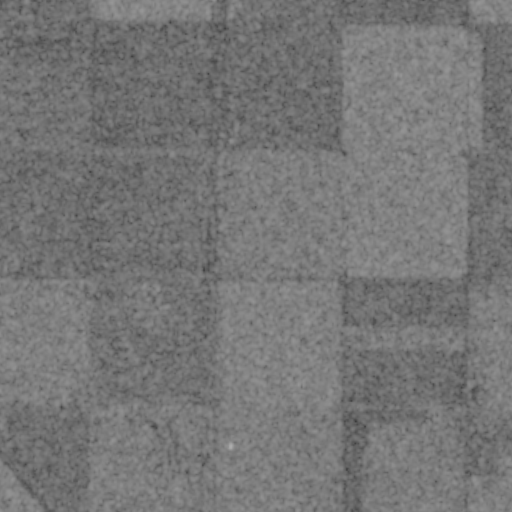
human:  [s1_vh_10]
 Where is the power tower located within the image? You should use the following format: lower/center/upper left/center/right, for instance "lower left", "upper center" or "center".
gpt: The power tower is located in the right of the image.
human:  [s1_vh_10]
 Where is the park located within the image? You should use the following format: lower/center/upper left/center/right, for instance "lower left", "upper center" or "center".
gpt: There is no park in the image.

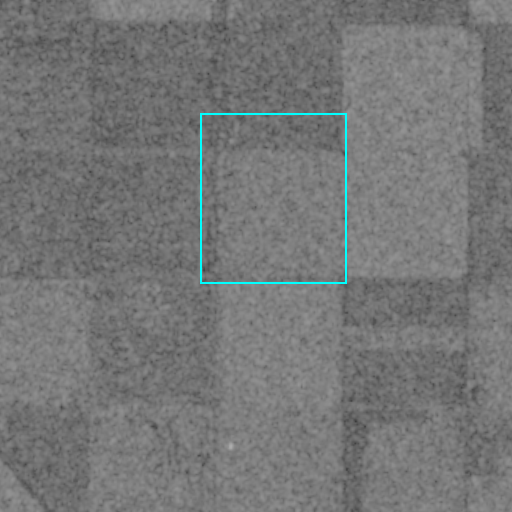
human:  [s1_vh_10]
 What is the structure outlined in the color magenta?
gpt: There is no magenta outline.
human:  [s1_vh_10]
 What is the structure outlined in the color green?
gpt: There is no structure outlined in green.